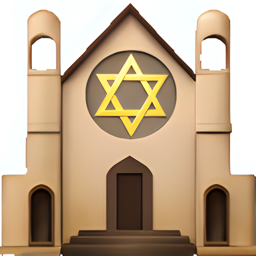
Name: synagogue
Emoji: 🕍
Group: Travel & Places
Sub-group: place-religious